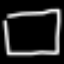
Label: square